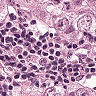
Metastatic tissue present: yes